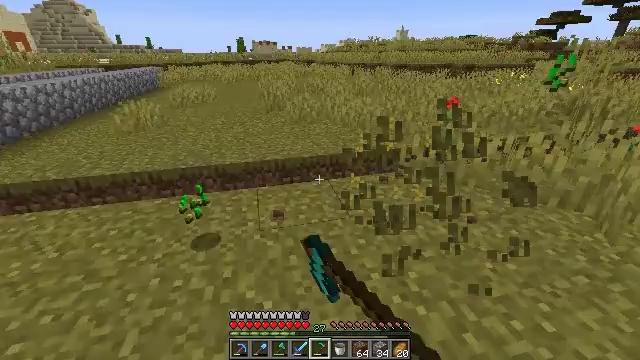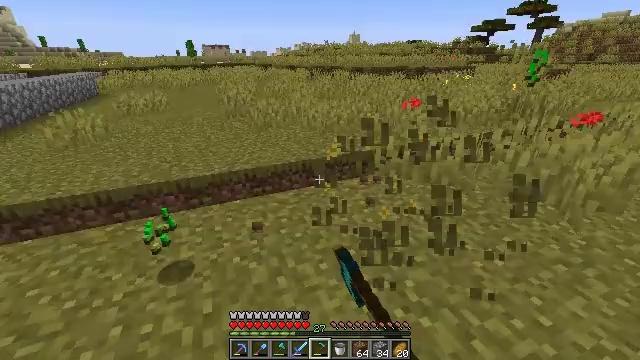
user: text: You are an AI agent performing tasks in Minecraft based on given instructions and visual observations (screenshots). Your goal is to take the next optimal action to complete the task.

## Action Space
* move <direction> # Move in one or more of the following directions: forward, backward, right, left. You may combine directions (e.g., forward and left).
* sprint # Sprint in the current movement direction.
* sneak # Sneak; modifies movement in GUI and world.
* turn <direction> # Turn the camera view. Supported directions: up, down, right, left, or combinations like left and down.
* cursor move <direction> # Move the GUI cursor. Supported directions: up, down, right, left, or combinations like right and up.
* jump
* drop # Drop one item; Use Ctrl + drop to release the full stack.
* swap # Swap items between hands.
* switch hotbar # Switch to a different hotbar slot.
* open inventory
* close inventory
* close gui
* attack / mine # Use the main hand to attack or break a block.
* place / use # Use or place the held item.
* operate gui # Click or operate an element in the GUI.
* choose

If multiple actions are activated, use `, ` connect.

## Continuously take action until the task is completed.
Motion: motion action
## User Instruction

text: Break the dandelion to obtain it.
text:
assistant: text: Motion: move forward and move left, turn right, attack / mine
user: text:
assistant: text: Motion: attack / mine